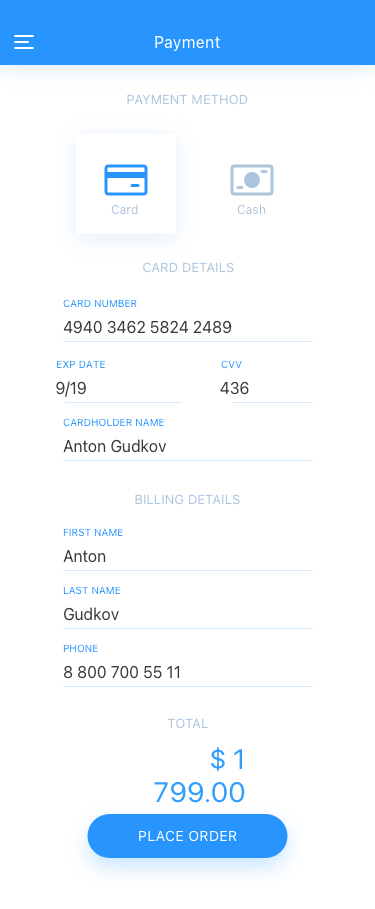
Text in this UI design:
Card
Cash
Payment method
card details
Billing details
Total
$ 1 799.00
Payment